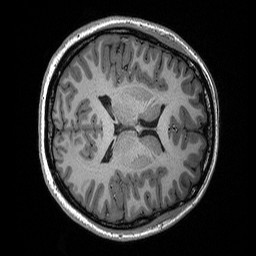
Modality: T1w
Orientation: axial
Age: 21
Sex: female
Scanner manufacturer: siemens
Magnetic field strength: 3 T
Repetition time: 2.3 s
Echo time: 0.00298 s